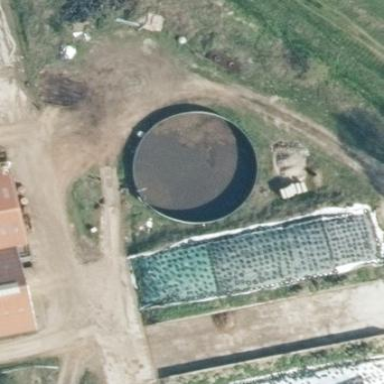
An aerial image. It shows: Storage tank building.